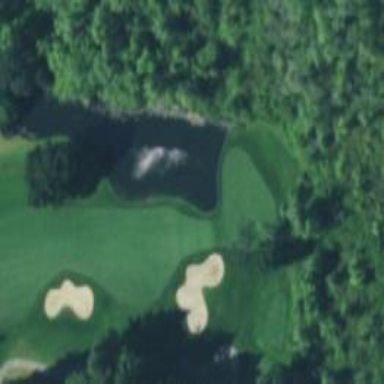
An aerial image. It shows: View of golf hole.